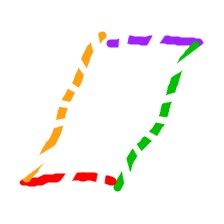
Shape: parallelogram